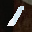
Label: 1